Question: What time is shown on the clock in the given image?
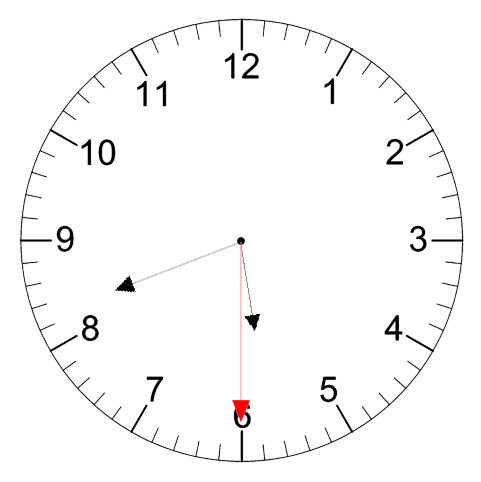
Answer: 05:41:30